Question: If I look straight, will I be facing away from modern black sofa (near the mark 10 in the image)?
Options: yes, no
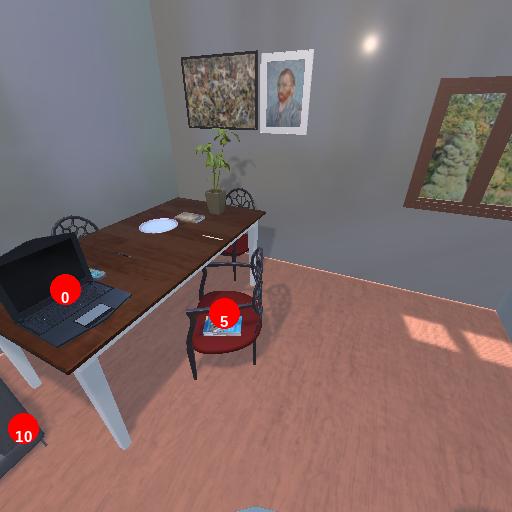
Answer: yes